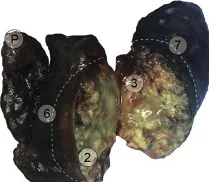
(A) Sampling point location.
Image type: medical_photograph (other_medical_photograph)